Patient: sex F, age 67
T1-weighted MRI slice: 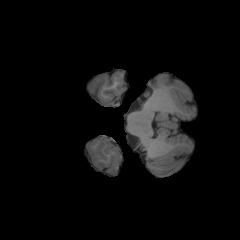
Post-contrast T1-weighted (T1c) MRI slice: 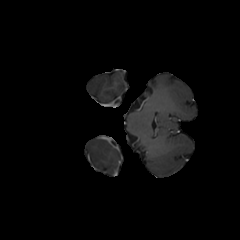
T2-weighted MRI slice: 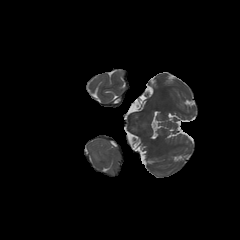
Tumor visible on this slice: yes
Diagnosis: Glioblastoma, IDH-wildtype
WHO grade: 4